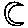
Label: moon